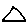
Label: triangle